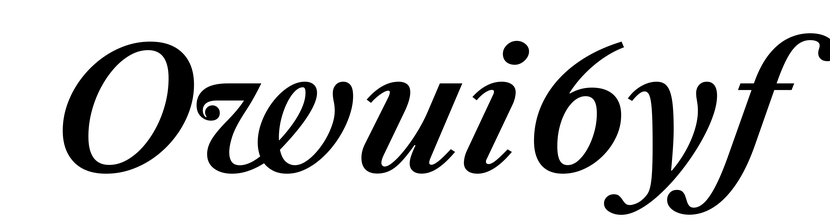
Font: LibreCaslonText-Italic_SemiBold_Italic